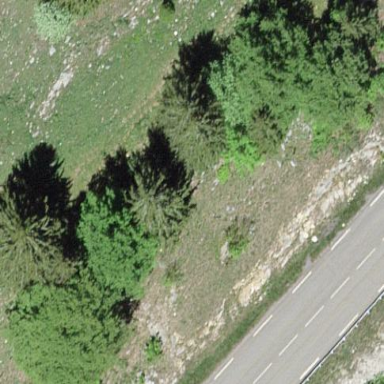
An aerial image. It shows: Forest with mixture of leaf types and cycles.